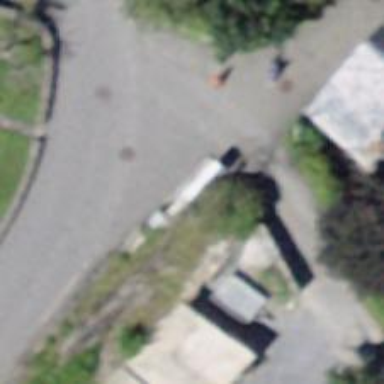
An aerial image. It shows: Post box is visible.